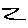
Label: zigzag